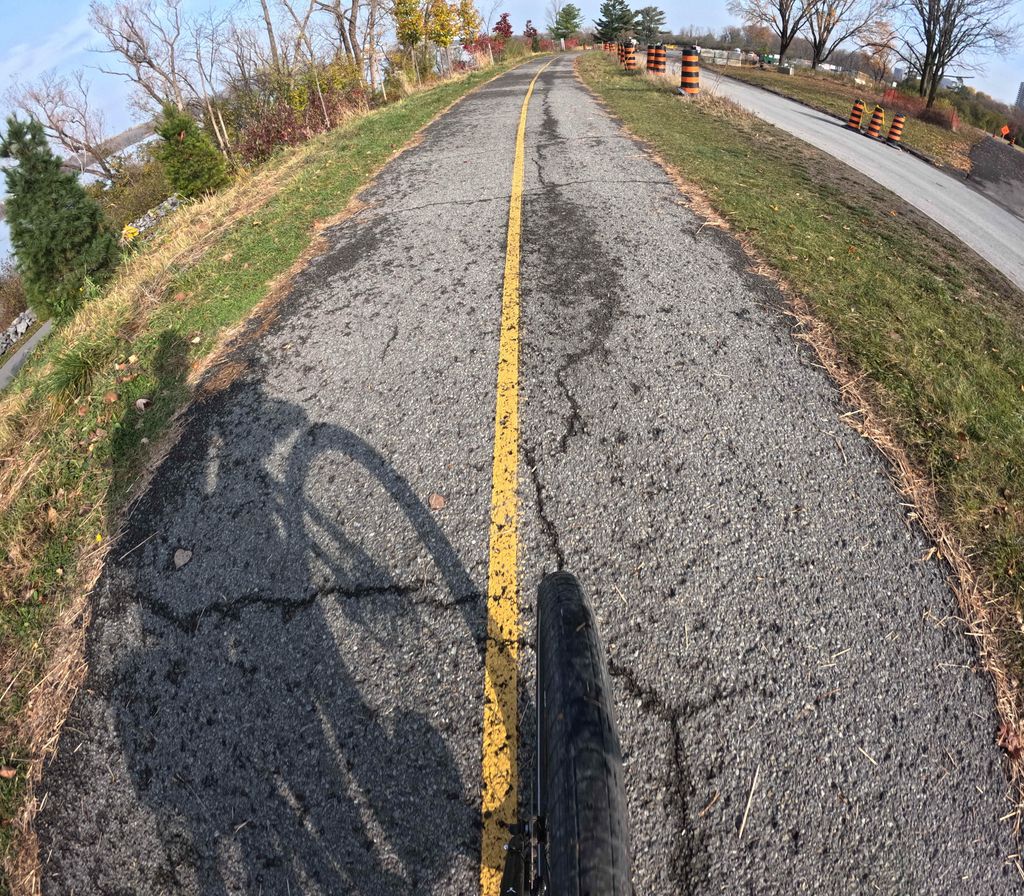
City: ottawa-gatineau